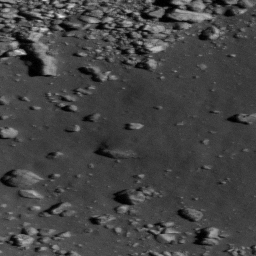
Pit: Copernicus LB4
Host crater: Copernicus
Host type: impact_melt
Lunar coordinates: latitude 10.204, longitude 339.999